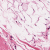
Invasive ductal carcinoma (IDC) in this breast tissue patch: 0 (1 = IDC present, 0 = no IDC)